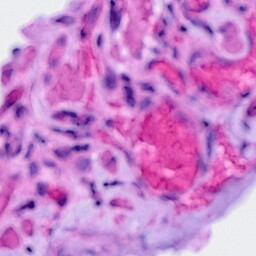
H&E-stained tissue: Ovarian